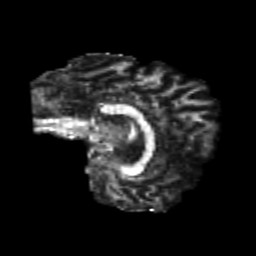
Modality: FA
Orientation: sagittal
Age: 26
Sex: male
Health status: healthy
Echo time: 0.074 s